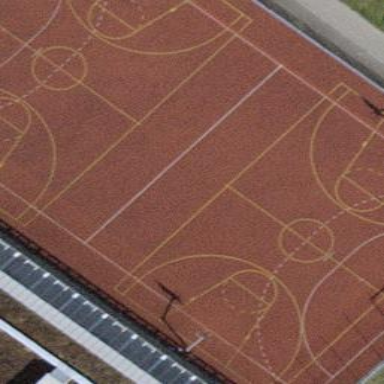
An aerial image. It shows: Multi-sport pitch with tartan surface for leisure activities.